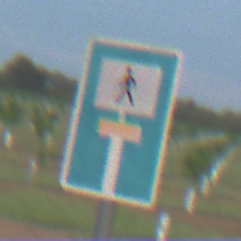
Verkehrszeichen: SackgasseFussgaengerDurchlaessig
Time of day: SunriseSunset
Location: Outdoor (Nature)
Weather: PartlyCloudy
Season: NotSpecified
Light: Natural